Question: I have this 3-column row in Bootstrap that looks like this:

At some break point, it flips vertical and becomes ordered top to bottom with the ABC list showing last as expected. I would like to know if there's a feature (like a data attribute) of Bootstrap that will move the ABC list of the third column to the vertical top of the row.. maybe an index or something implemented by Bootstrap. If not, this is the HTML snippet in question - is the same result achievable with CSS?
'''
<div class="row">
<div class="panel panel-default col-md-4">
<div class="panel-heading">
<h3 class="panel-title">Weekly News</h3>
</div>
<div class="panel-body">
Panel body
</div>
</div>
<div class="panel panel-default col-md-4">
<div class="panel-heading">
<h3 class="panel-title">Daily Events</h3>
</div>
<div class="panel-body">
Panel body
</div>
</div>
<div class="list-group col-md-4">
<a href="#" class="list-group-item">A</a>
<a href="#" class="list-group-item">B</a>
<a href="#" class="list-group-item">C</a>
</div>
</div>
'''
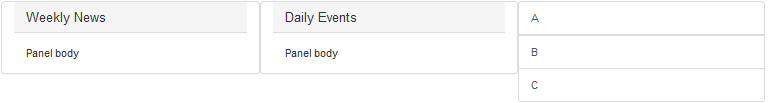
Answer: You can use '.col-md-push-*' and '.col-md-pull-*' to reorder your columns.
'''
<div class="container">
<div class="row">
<div class="col-md-4 col-md-push-8">
<div class="list-group">
<a href="#" class="list-group-item">A</a>
<a href="#" class="list-group-item">B</a>
<a href="#" class="list-group-item">C</a>
</div>
</div>
<div class="col-md-4 col-md-pull-4">
<div class="panel panel-default">
<div class="panel-heading">
<h3 class="panel-title">Weekly News</h3>
</div>
<div class="panel-body">
Panel body
</div>
</div>
</div>
<div class="col-md-4 col-md-pull-4">
<div class="panel panel-default">
<div class="panel-heading">
<h3 class="panel-title">Daily Events</h3>
</div>
<div class="panel-body">
Panel body
</div>
</div>
</div>
</div>
</div>
'''
<URL>
Bootstrap link: <URL>